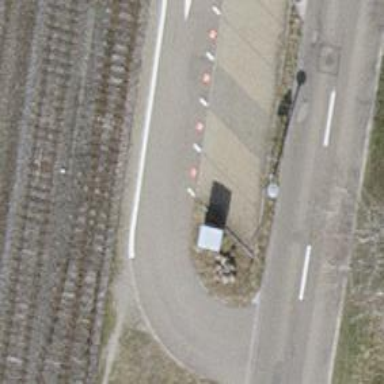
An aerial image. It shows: Asphalt parking aisle designated as service road.